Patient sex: F
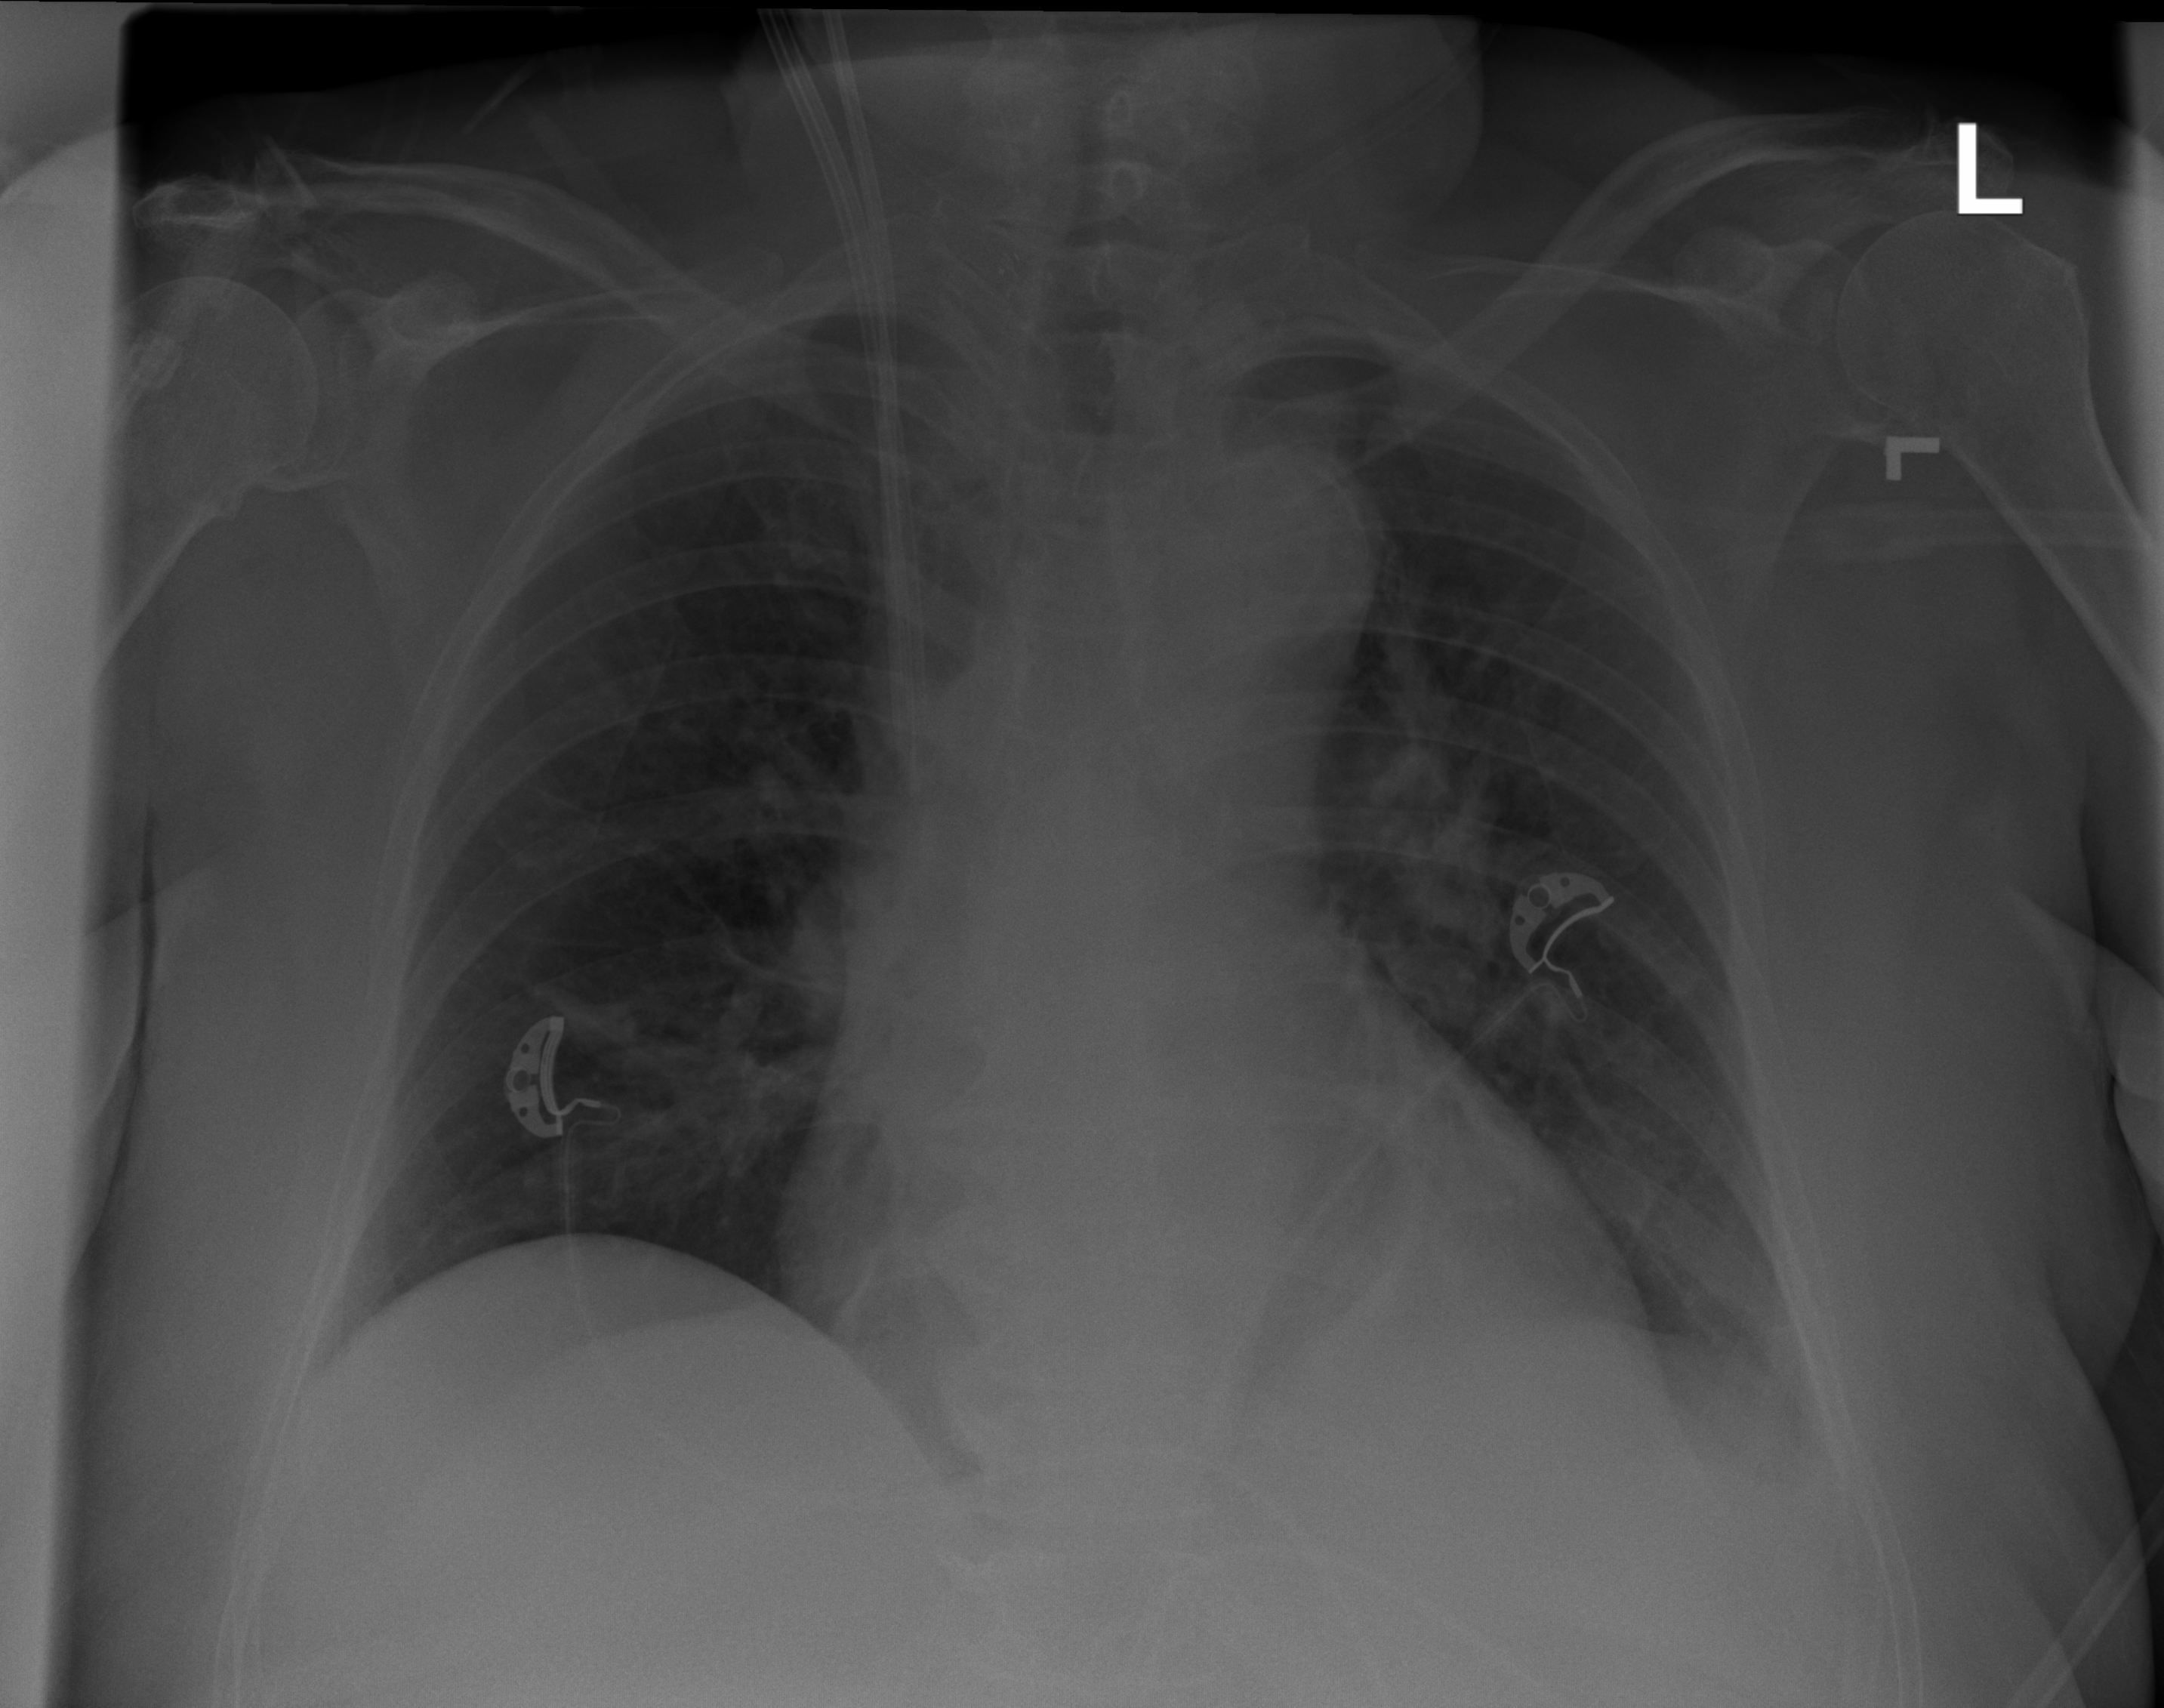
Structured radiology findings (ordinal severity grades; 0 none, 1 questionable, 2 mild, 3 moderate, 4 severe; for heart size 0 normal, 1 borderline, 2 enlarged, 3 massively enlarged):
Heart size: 2
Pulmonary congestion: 0
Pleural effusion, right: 0
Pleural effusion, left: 2
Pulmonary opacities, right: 2
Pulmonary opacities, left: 2
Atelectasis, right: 1
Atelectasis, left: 1